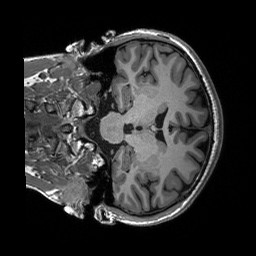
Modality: T1w
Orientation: coronal
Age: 25
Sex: female
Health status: healthy
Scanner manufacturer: siemens
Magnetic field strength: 3 T
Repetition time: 2.53 s
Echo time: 0.00227 s